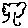
Label: tree